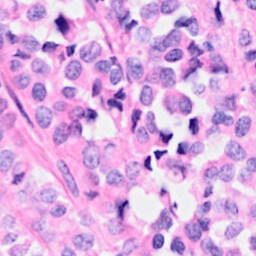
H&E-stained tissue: Breast